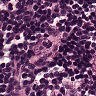
Metastatic tissue present: no